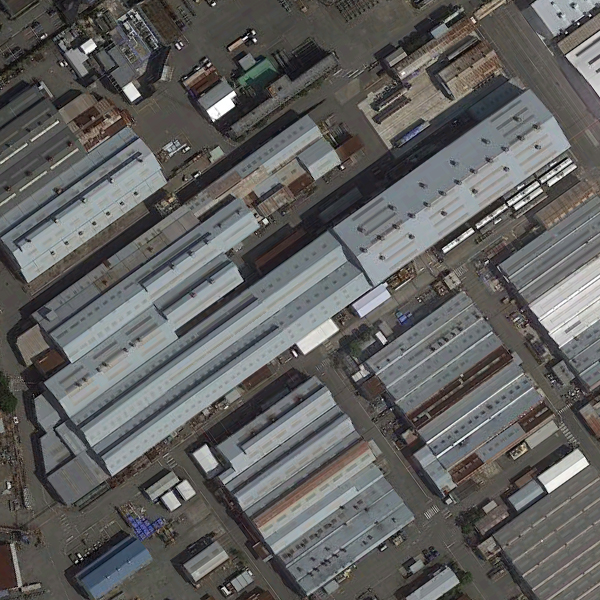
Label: Industrial